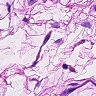
Metastatic tissue present: no